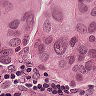
Metastatic tissue present: yes